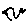
Label: bird